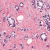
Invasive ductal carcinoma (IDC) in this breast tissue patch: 1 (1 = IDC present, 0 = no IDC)